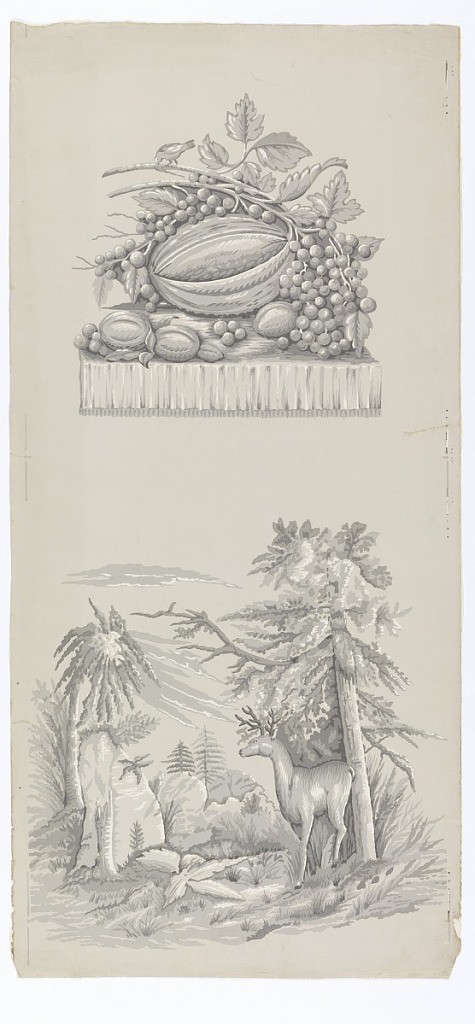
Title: Sidewall
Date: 1835–1845
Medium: Block-printed paper
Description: Two full widths, each with two different scenes, one below another.  a: is above, man on galloping horse, aiming rifle at a deer; below, birds at nest with newly-hatched birdlings;  b: above, still life of fruit, with large melon; below, deer in rocky clearing.  Printed in white and greys on grey ground.